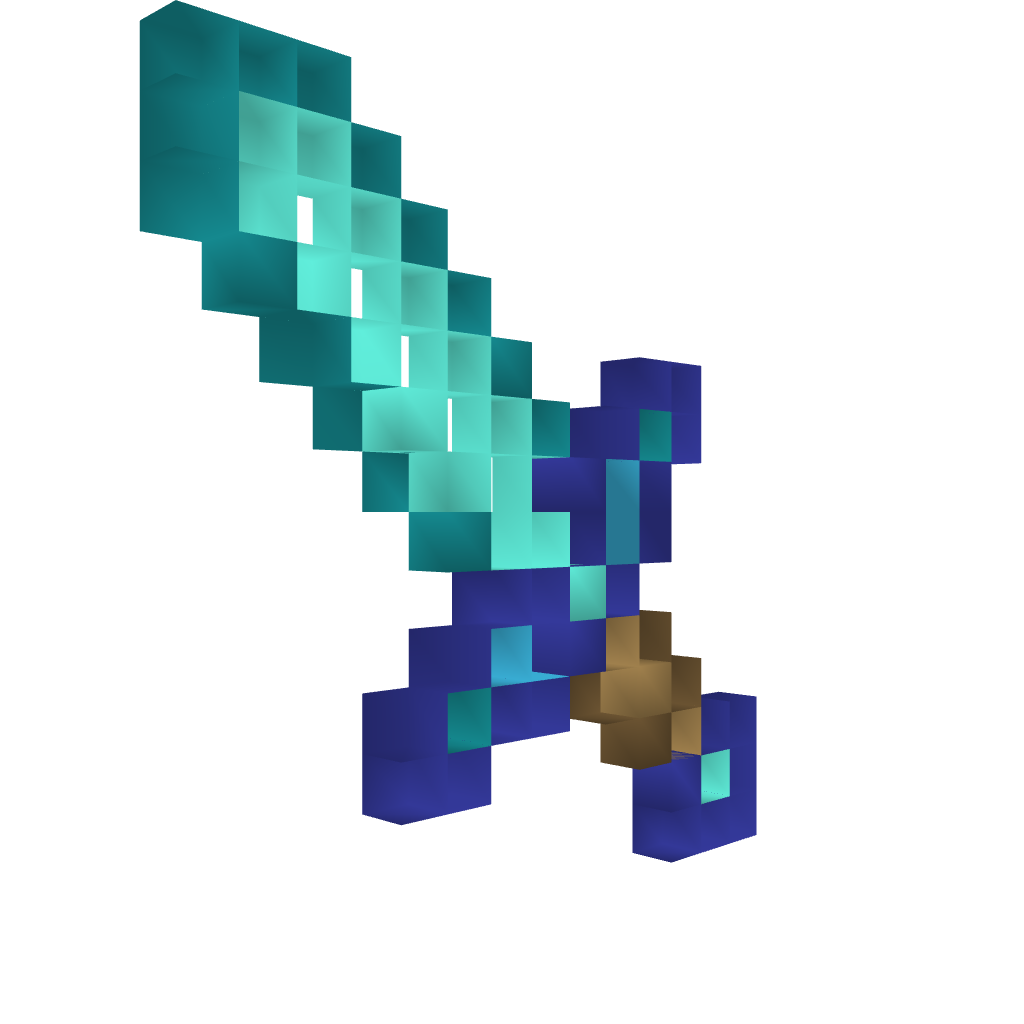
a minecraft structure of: Diamond Sword